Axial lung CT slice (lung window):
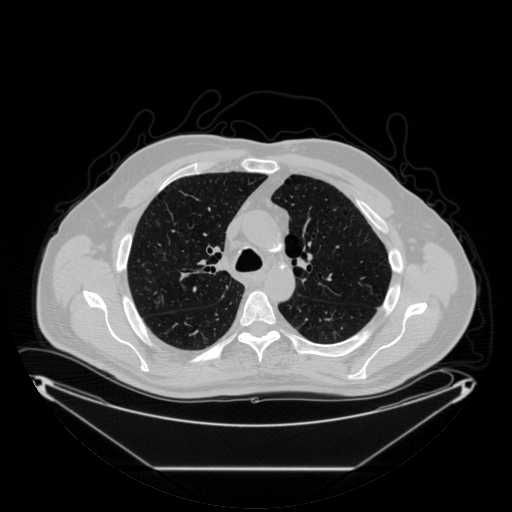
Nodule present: no